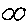
Label: circle